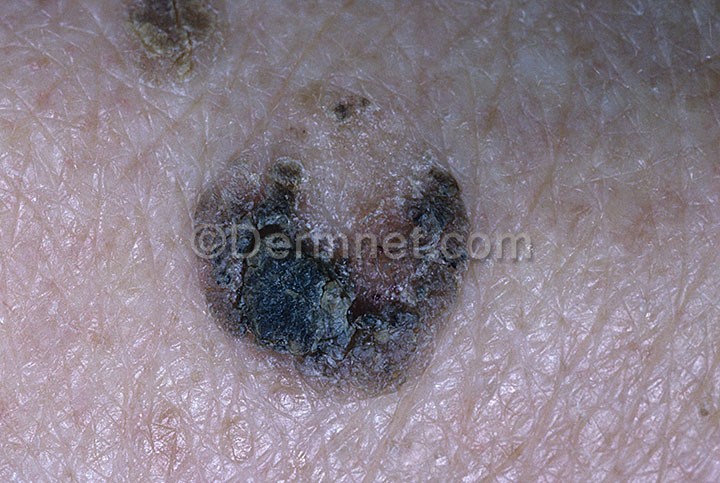
Disease: Seborrheic Keratoses and other Benign Tumors